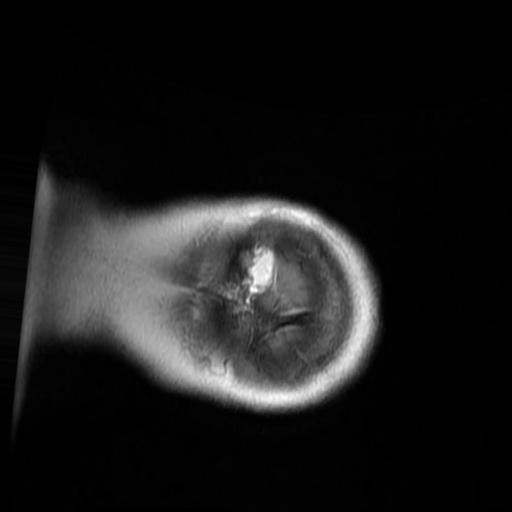
Label: brain_menin